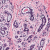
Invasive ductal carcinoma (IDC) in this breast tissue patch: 0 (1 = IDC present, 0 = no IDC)